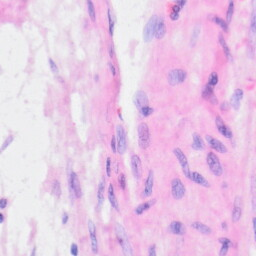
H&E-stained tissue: Kidney